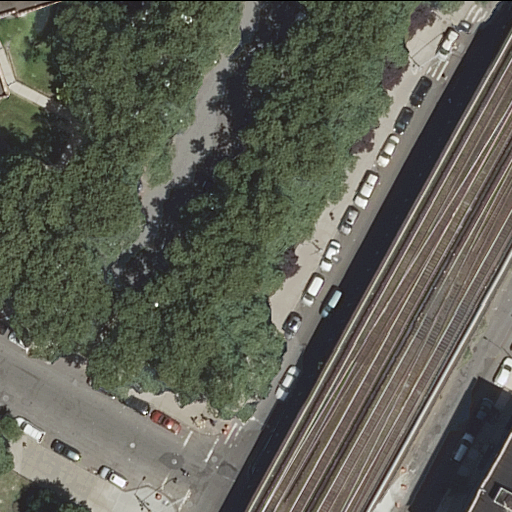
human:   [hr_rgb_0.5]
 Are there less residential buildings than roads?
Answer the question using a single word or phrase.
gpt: yes

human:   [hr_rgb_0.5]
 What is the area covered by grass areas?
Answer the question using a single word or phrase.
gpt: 1433m2

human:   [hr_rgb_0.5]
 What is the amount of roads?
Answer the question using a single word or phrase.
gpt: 15

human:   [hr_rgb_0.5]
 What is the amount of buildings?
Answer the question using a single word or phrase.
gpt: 2

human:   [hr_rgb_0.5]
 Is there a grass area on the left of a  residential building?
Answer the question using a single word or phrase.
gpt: yes

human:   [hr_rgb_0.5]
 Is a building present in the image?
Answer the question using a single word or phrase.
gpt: yes

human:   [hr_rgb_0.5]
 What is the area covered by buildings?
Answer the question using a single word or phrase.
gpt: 499m2

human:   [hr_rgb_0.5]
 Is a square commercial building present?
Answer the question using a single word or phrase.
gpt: no

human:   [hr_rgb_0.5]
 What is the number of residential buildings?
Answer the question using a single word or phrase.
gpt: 2

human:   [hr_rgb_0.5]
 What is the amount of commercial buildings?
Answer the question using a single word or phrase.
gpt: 0

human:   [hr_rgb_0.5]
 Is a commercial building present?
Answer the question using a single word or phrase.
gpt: no

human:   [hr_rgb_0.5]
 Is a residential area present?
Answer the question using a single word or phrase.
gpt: yes

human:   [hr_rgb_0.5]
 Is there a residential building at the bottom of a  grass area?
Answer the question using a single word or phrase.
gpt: yes

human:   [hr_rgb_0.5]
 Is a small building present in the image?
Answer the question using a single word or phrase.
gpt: yes

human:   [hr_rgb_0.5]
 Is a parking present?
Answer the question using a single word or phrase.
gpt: yes

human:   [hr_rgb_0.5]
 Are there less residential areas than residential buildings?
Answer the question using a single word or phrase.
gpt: yes

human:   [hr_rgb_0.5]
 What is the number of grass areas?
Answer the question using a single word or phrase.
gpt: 2

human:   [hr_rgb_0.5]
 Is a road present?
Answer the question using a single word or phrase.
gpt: yes

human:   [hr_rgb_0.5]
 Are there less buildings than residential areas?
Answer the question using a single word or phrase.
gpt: no

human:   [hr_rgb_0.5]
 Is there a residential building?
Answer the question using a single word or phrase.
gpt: yes

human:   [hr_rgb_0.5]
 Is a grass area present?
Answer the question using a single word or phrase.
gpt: yes

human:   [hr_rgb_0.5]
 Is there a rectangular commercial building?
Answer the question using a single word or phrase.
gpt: no

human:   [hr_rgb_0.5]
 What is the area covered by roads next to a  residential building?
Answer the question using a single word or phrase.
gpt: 0m2

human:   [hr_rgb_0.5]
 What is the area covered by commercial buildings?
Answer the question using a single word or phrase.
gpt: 0m2

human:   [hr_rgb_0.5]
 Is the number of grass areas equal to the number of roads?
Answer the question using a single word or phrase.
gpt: no

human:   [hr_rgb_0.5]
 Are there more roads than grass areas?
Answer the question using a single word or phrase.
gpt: yes

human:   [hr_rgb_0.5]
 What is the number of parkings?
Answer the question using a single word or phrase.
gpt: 1

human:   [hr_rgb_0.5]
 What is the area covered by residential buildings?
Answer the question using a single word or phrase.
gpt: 499m2

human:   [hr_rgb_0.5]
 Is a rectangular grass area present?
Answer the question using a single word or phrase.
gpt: no

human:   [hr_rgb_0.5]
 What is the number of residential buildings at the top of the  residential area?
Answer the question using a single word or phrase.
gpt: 2

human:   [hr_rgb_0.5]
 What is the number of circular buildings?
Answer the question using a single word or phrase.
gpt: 0

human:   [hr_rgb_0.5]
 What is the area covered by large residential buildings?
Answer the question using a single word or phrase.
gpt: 0m2

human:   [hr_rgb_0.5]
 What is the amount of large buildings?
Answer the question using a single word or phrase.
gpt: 0

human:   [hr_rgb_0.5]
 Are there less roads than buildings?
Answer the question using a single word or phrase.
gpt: no

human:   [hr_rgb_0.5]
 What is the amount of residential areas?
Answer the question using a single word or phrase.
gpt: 1

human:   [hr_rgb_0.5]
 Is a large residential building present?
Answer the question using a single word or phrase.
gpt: no

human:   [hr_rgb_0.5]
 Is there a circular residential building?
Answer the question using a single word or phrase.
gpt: no

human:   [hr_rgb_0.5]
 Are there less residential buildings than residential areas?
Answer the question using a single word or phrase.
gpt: no

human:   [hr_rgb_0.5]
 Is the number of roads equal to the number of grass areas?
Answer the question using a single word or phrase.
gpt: no

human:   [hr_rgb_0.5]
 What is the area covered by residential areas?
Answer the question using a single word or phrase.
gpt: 9931m2

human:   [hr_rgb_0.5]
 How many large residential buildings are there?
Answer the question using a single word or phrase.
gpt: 0

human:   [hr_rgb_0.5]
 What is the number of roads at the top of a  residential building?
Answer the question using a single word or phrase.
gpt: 15

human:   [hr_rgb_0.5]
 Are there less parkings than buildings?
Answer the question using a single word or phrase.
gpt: yes

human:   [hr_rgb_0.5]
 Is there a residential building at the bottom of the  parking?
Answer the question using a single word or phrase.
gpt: yes

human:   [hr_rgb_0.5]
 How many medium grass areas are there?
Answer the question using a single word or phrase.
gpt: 0

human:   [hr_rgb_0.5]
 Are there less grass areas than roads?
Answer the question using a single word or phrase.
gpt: yes

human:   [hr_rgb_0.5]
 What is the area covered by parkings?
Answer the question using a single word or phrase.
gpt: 1772m2

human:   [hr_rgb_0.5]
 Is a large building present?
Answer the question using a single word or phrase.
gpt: no

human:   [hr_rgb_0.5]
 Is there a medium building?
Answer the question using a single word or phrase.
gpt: yes

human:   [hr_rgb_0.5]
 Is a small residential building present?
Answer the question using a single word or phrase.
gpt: yes

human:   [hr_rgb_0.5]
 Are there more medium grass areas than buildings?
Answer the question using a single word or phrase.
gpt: no

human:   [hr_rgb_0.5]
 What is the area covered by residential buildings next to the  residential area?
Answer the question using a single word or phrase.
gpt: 499m2

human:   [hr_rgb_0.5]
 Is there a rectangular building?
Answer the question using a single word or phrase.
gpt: yes

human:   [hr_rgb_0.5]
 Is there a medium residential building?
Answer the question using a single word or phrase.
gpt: yes

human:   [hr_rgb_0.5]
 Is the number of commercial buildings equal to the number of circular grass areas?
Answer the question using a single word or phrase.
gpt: yes

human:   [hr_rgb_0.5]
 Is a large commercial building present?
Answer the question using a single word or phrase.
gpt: no

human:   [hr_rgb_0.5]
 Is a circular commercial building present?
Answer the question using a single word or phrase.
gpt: no

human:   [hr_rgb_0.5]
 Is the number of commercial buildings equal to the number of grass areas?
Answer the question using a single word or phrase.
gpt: no

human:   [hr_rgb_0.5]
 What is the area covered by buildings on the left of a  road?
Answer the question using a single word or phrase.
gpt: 491m2

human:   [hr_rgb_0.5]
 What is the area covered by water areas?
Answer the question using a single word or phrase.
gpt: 0m2

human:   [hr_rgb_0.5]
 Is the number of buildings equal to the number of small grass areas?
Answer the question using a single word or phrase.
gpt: no

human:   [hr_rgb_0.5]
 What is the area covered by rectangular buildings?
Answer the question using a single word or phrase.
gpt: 7m2

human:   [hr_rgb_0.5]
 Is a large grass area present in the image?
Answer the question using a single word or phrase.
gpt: yes

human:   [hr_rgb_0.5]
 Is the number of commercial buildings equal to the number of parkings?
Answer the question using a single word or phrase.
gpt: no